Человек ростом $h_0= 2~м$, привязанный гибким упругим тросом за ногу, прыгает вниз с платформы, возвышающейся над озером на высоте $h = 25~ м$ (см. рис). Другой конец троса прикреплен к платформе. Человек начинает падать из состояния покоя, находясь в вертикальном положении. Длина и упругие свойства троса выбраны так, чтобы скорость человека обратилась в ноль в тот момент, когда его голова достигнет поверхности воды. В конце концов прыгун зависает на тросе вверх ногами, а его голова находится на высоте $\Delta h = 8~м$ над поверхностью воды.
Найдите длину троса в нерастянутом состоянии.
Найдите максимальные скорость и ускорение, которые достигаются во время падения
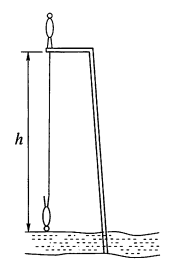
Ответ: $$ l_0=13~м $$
Ответ: $$ v=65~км/ч; a=40~м/с^2 $$
Темы:
T, Механика, Динамика, Энергия, 200 задач